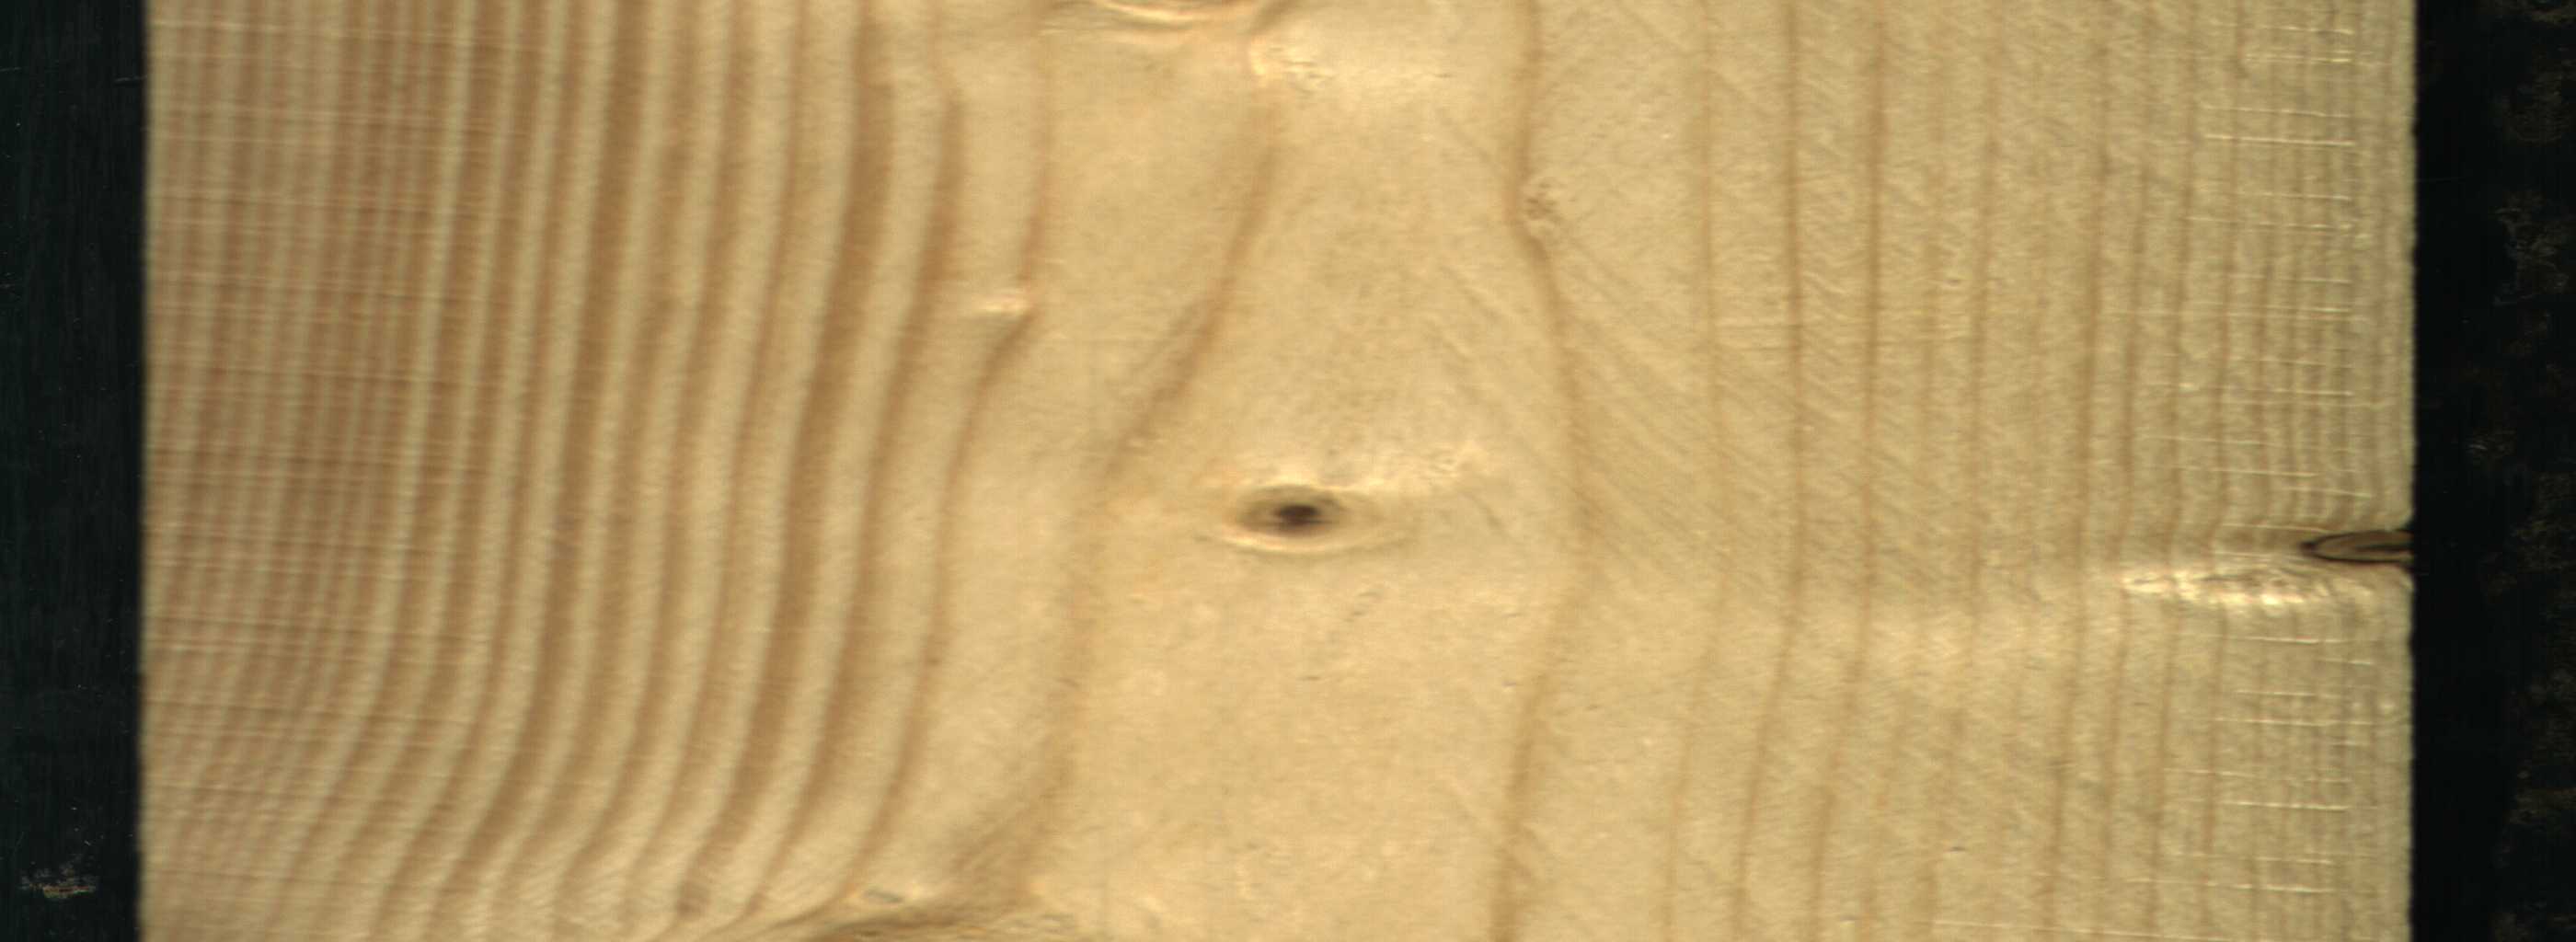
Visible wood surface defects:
Dead_Knot
Live_Knot